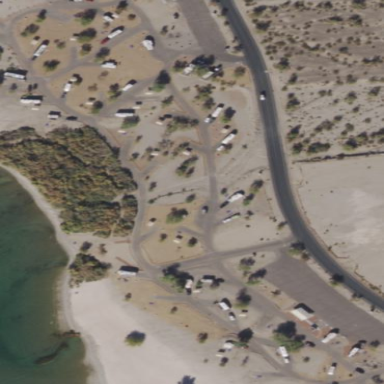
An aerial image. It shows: Caravan site for tourism.